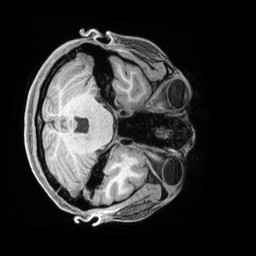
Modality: T1w
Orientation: axial
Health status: healthy
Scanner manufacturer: siemens
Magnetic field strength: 3 T
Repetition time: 2.4 s
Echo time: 0.00201 s